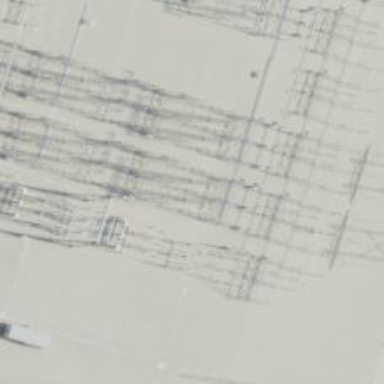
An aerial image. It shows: Power tower.